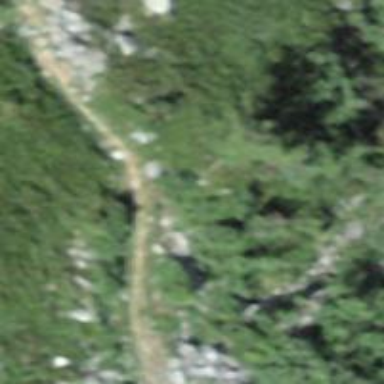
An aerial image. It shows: Unpaved path.